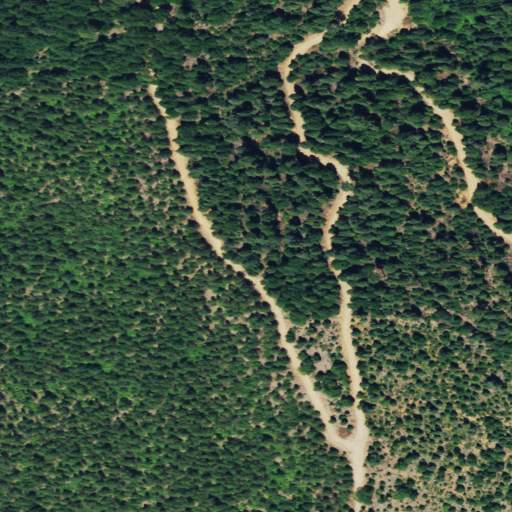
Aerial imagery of ridge(s) in California named Rancheria Ridge containing evergreen forest, shrub, mixed forest, grassland, open development, and low intensity development